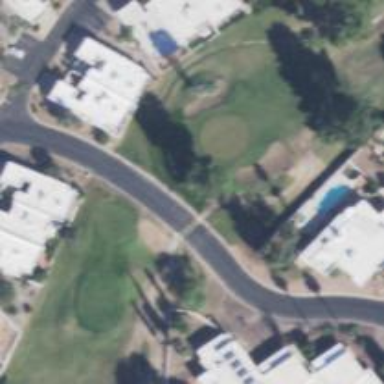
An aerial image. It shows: Pathway for golfing.